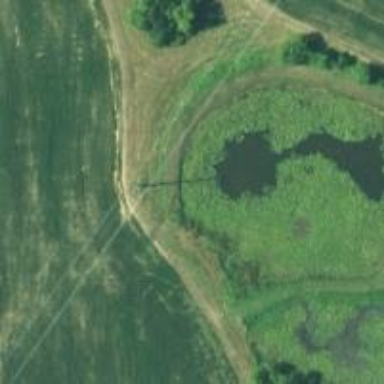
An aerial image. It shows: Power tower.